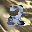
Label: 2